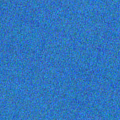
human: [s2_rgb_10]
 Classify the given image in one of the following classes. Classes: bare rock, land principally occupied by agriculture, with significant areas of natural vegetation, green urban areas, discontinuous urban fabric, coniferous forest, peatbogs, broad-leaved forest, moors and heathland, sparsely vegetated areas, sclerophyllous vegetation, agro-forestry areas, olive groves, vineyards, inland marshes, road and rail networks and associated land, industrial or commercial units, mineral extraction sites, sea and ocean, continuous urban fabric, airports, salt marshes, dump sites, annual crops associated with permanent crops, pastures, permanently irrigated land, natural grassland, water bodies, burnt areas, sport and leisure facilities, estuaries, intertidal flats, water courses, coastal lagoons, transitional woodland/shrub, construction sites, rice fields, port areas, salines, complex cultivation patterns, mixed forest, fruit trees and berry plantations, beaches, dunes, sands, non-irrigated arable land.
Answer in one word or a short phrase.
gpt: sea and ocean